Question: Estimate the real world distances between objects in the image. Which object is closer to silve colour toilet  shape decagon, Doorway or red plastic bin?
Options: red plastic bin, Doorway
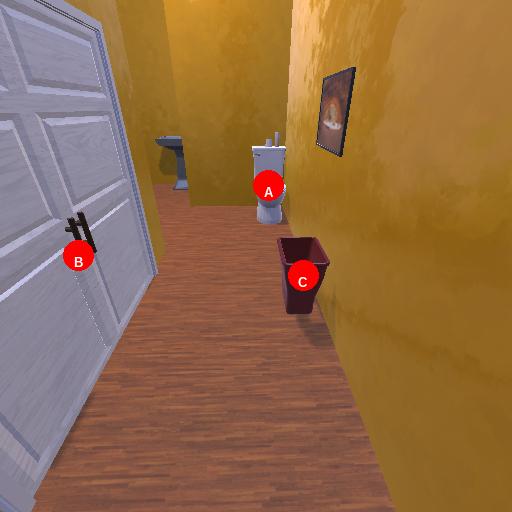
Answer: red plastic bin